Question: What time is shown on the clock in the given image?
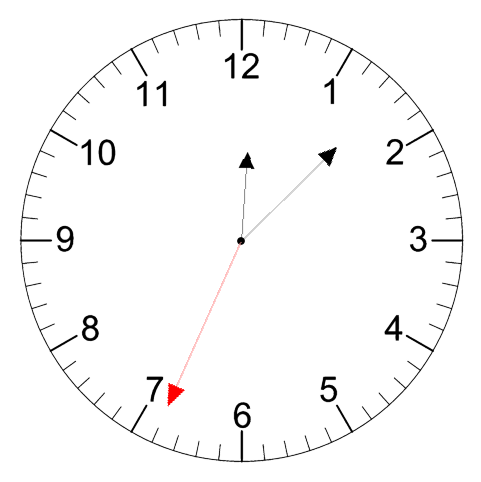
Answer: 12:07:34